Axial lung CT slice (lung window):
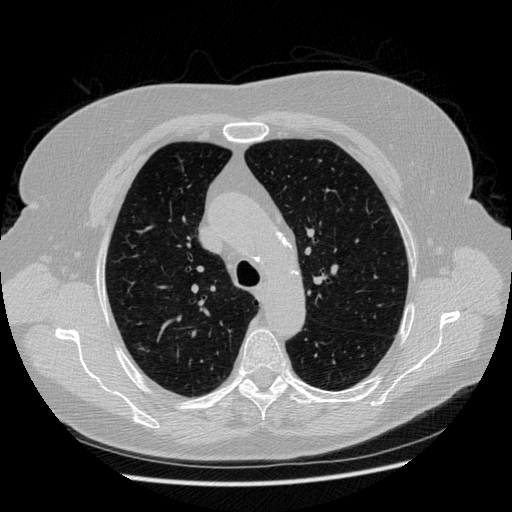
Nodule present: yes
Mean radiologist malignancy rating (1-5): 4